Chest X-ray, AP view. Patient: 57 years old, sex M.
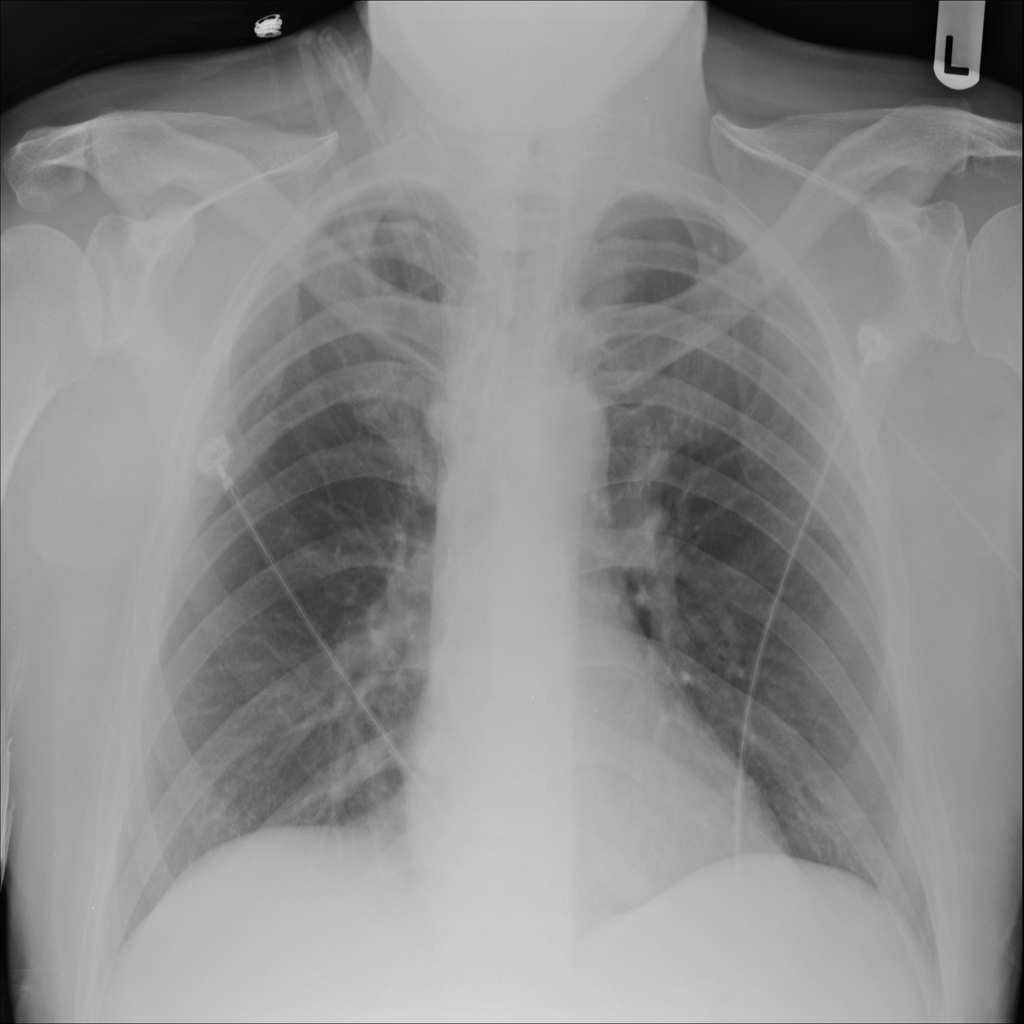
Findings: No Finding